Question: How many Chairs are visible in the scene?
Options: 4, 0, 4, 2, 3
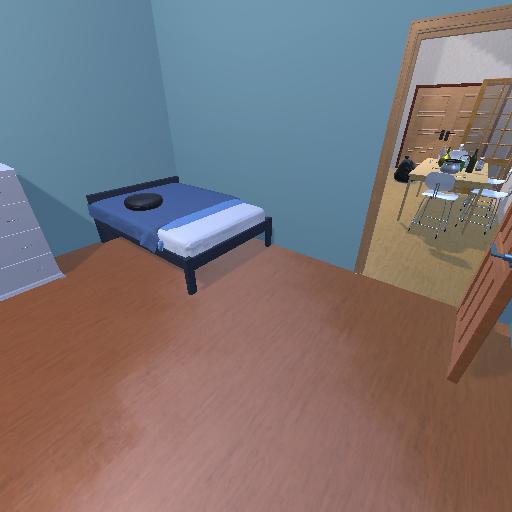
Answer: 4